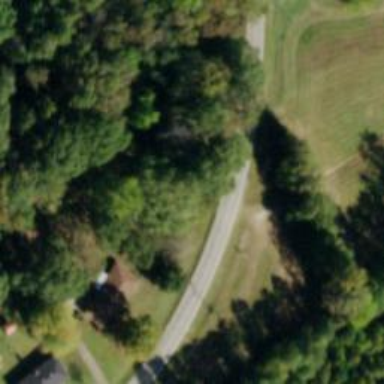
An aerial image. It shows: Tertiary road.